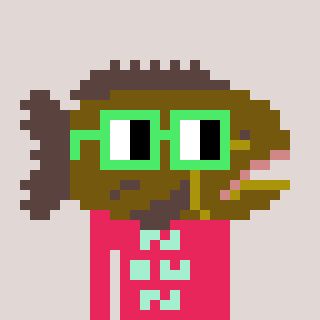
a pixel art character with square light green glasses, a grouper-shaped head and a redpinkish-colored body on a warm background